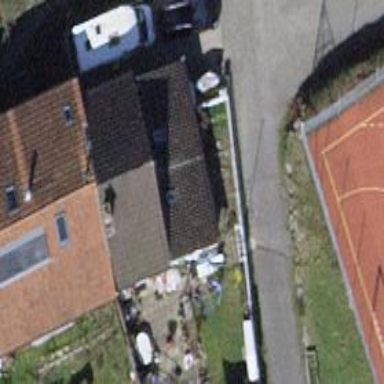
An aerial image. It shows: Simple and straightforward house.